Question: My application has a 'NSOutlineView' that was initially configured as a source list, because source lists are prettier. However, I decided that I'd rather have the normal tree behavior, so I switched the highlight mode from "Source List" to "Regular". Now the "Show" buttons on the right of top-level cells are gone in favor of familiar triangles to the left, but an unexpected issue arose: it seems that the background scrolls with the contents of the view.

The issue disappears if I select "Source List" again in the Highlight setting, but I'd rather have just the background and not the source list behavior.
How can I fix that? I didn't write a single line of that background's code.
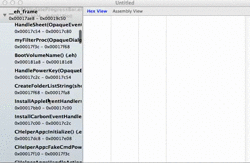
Answer: I've seen this kind of error before. The background can become messy when switching back from SourceList highlighting. I usually just remove the outline, drags in a new one and set DataSource and Delegates (+ Class) again.